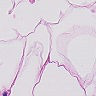
Metastatic tissue present: no